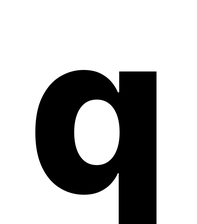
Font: Inter_ExtraBold